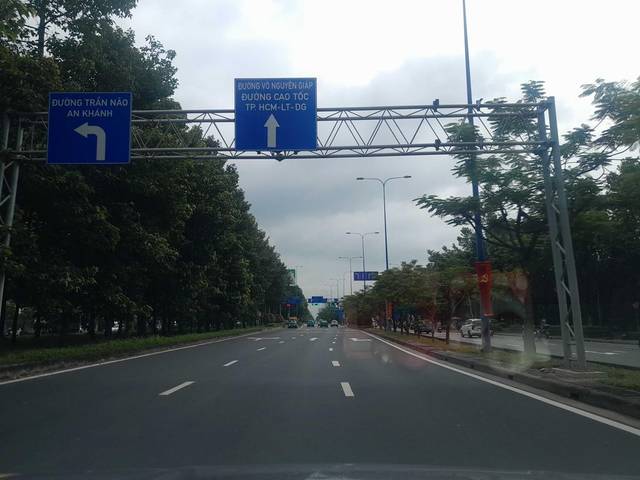
Region: Vietnam
Coordinates: 10.775, 106.726